Question: I have just installed Netbeans 7.3.1 under GNU/Linux, Archlinux kernel version: arch-pc 3.10.10-1-ARCH x86_64
I have activated the PHP plugin and i want to setup the formatting options, for this I'm going to Tools->Options->Editor->Formatting, but the problem is that in here I have no code to select and setup the formatting, can this be a bug or I am doing something wrong?
This is how it looks when i get there:

The list under Language: has options Item 1 to Item 4 and the same for Category: Item 1 to Item 4.
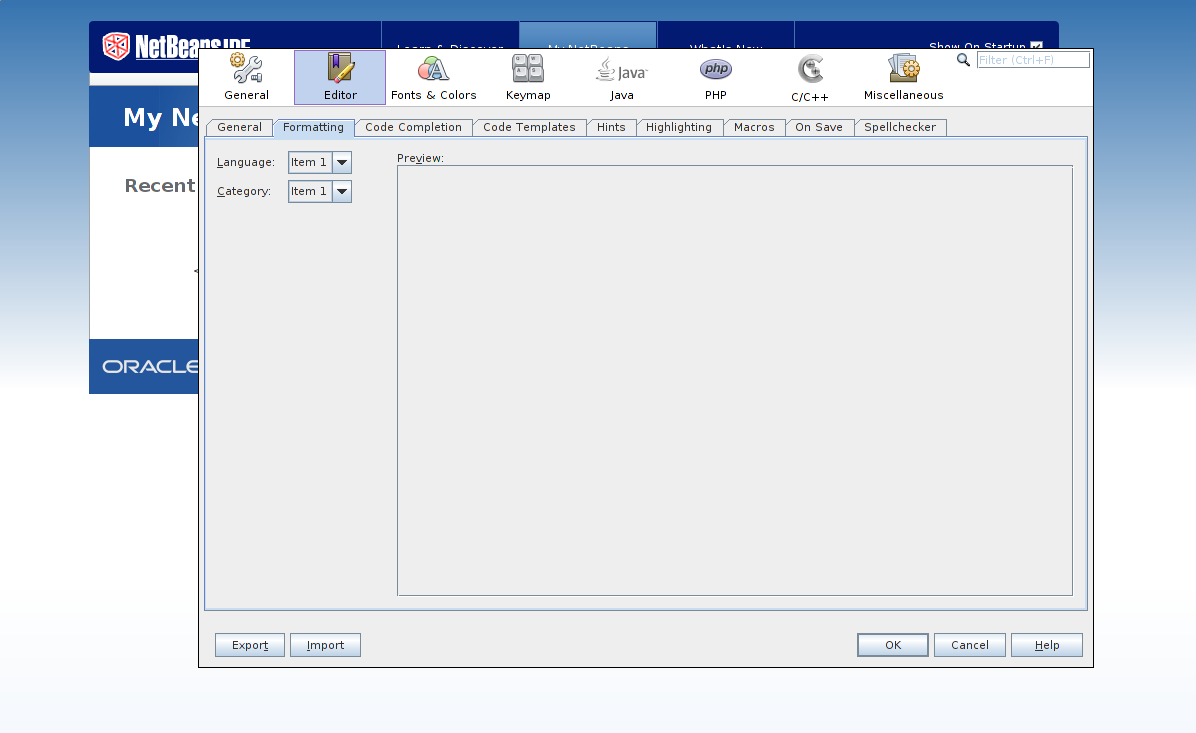
Answer: I have found a solution:
1. Go to: https://netbeans.org/kb/docs/java/editor-formatting-screencast.html
2. Download the zip under: NetBeans Sample Code Library
3. Import project: File>Import Project>From zip...
4. Go to Tools>Options>Editor>Formatting and you have the settings back
I do not know why it worked but it worked. Hope that this will help you.